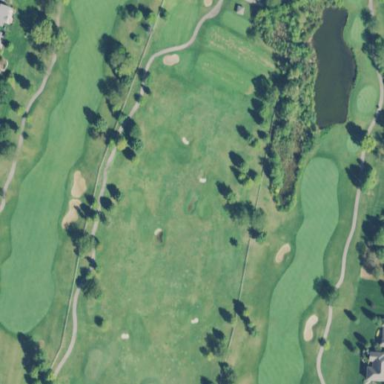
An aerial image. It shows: Path for both road and golf.